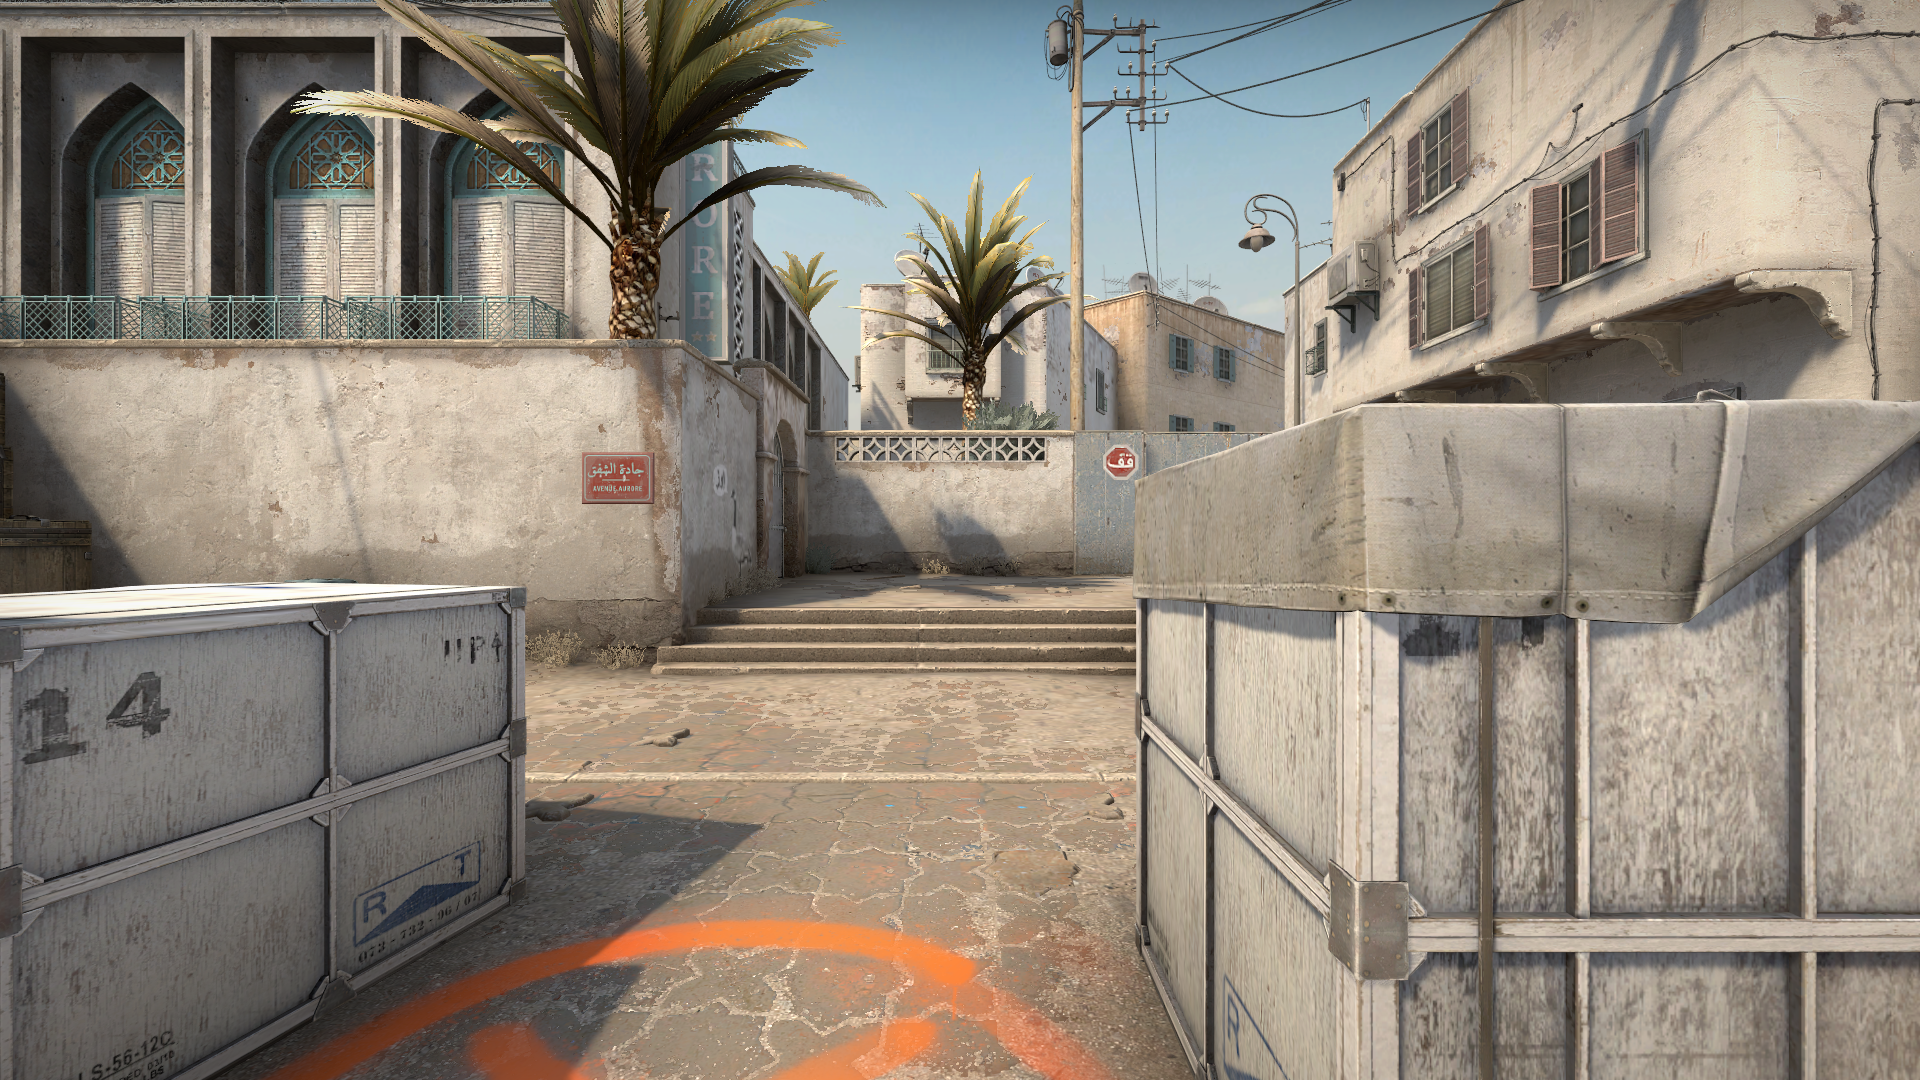
Map: de_dust2